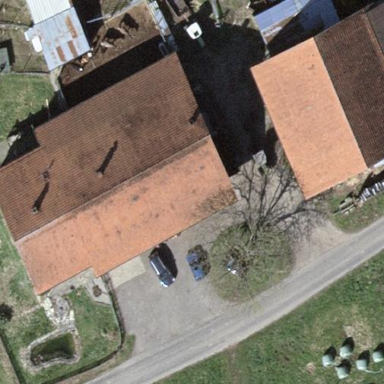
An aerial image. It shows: Farmyard in rural farm setting.